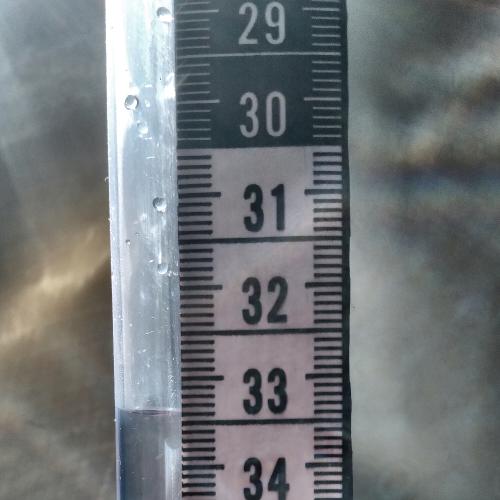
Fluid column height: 33.4 cm